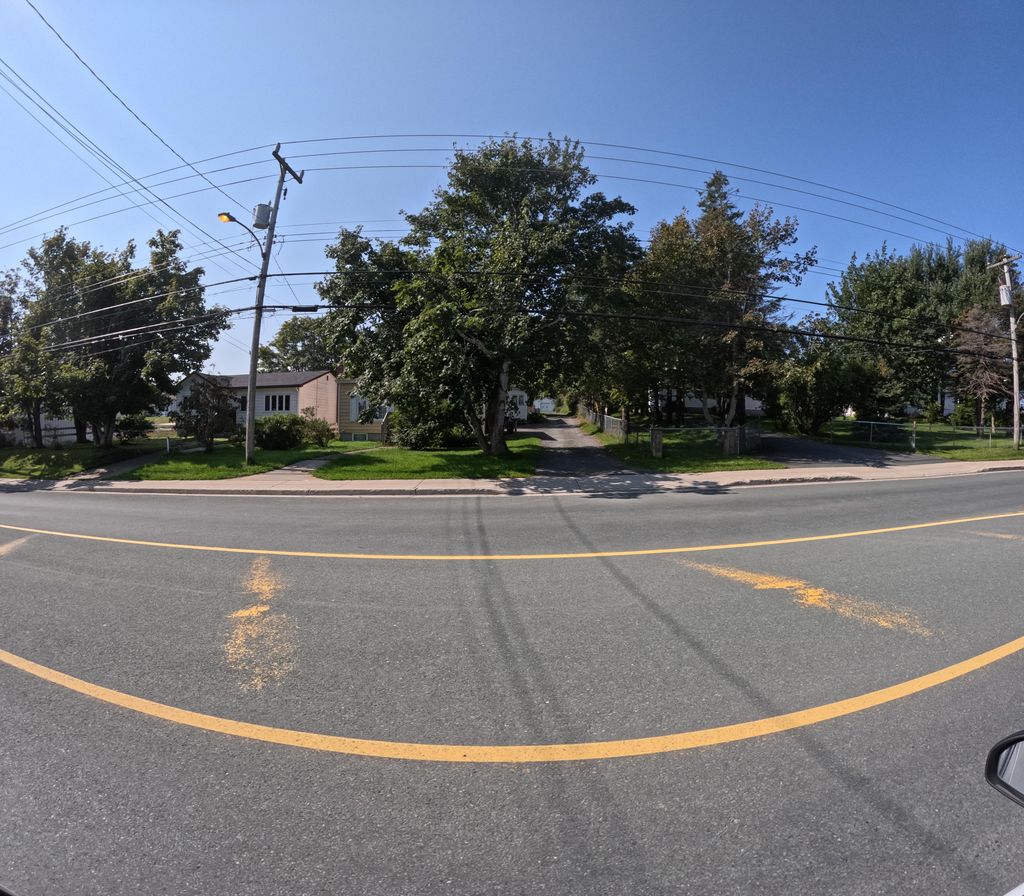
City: st_johns